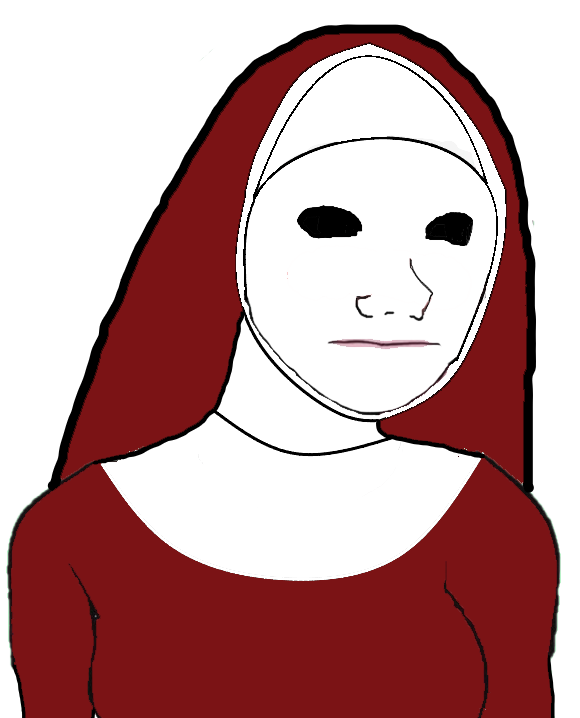
Label: 5_Daddys_Girl